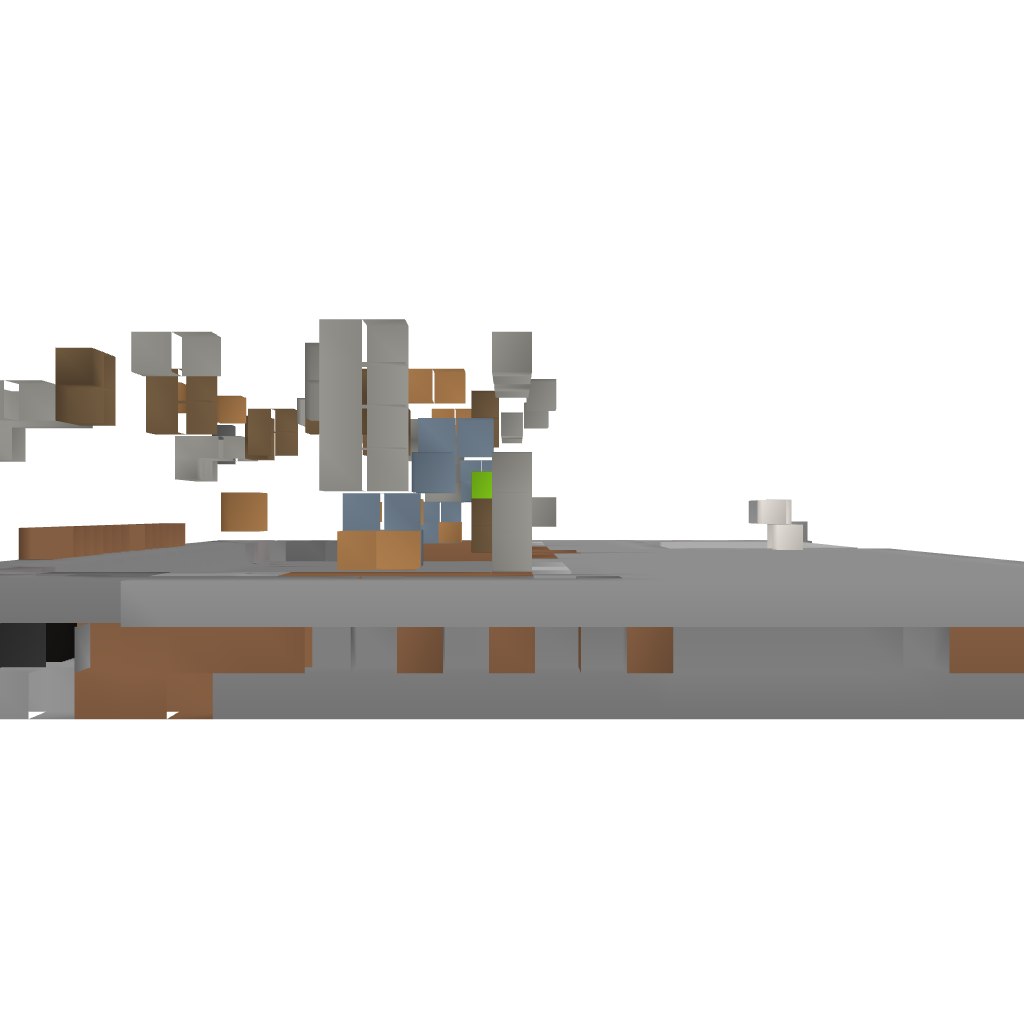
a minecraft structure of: Modern House